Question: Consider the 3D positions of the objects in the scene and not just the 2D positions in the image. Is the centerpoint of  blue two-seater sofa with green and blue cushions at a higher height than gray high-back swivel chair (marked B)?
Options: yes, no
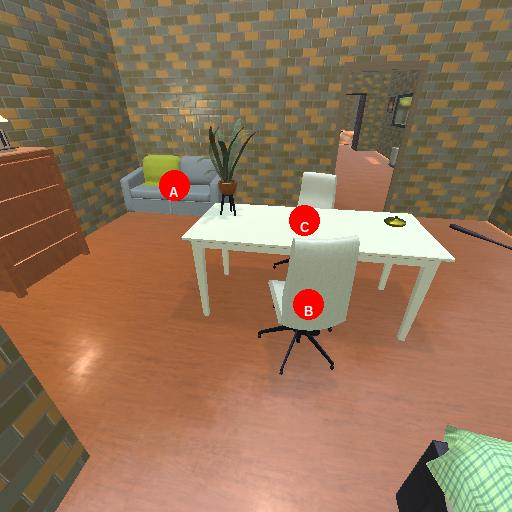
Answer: yes